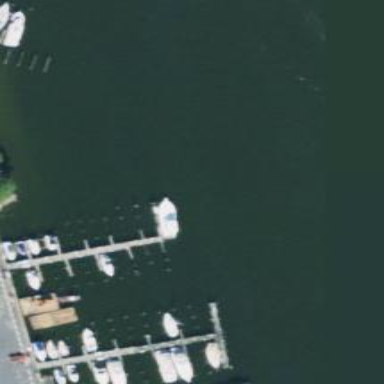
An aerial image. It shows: Man-made pier.